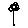
Label: flower